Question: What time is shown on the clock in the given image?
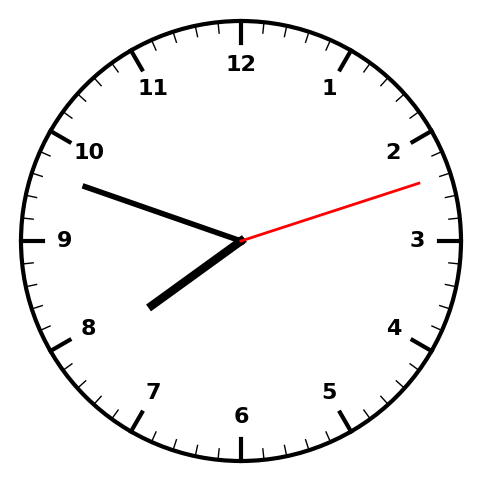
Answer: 07:48:12